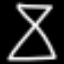
Label: hourglass